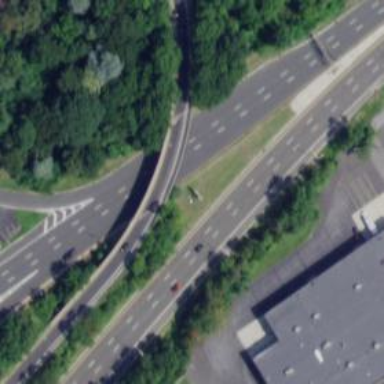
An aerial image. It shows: Trunk link highway bridge.